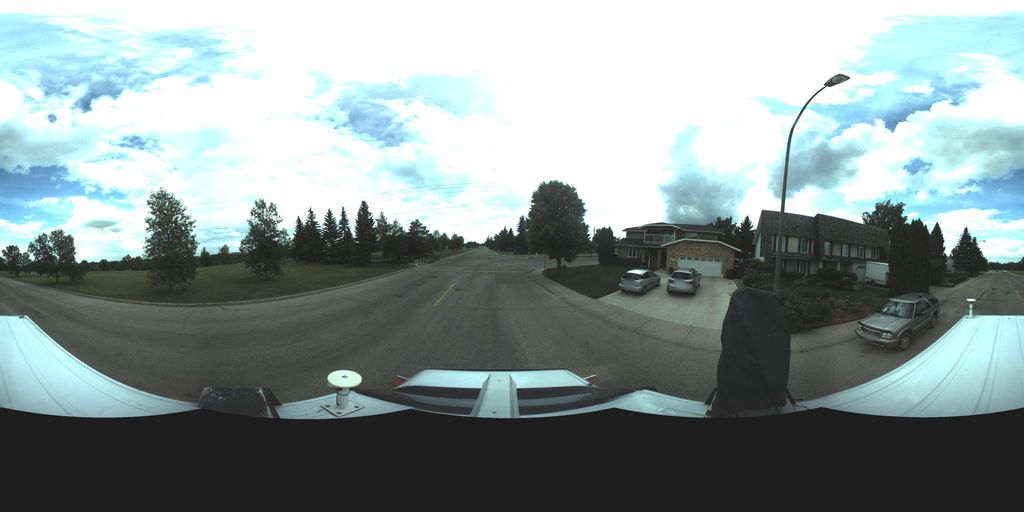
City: saskatoon